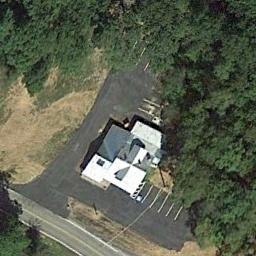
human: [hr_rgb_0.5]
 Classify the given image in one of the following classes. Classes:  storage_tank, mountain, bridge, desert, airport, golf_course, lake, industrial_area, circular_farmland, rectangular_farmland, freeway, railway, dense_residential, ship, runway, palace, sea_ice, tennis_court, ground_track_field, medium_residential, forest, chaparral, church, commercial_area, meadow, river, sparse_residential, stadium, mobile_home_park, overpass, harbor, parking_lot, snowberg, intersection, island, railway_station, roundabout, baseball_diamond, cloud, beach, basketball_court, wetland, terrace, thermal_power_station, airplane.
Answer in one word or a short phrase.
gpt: sparse_residential